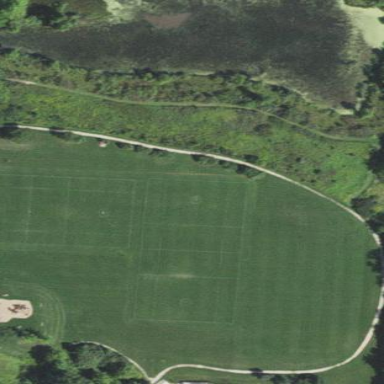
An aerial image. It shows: Lacrosse pitch for leisure sports activities.